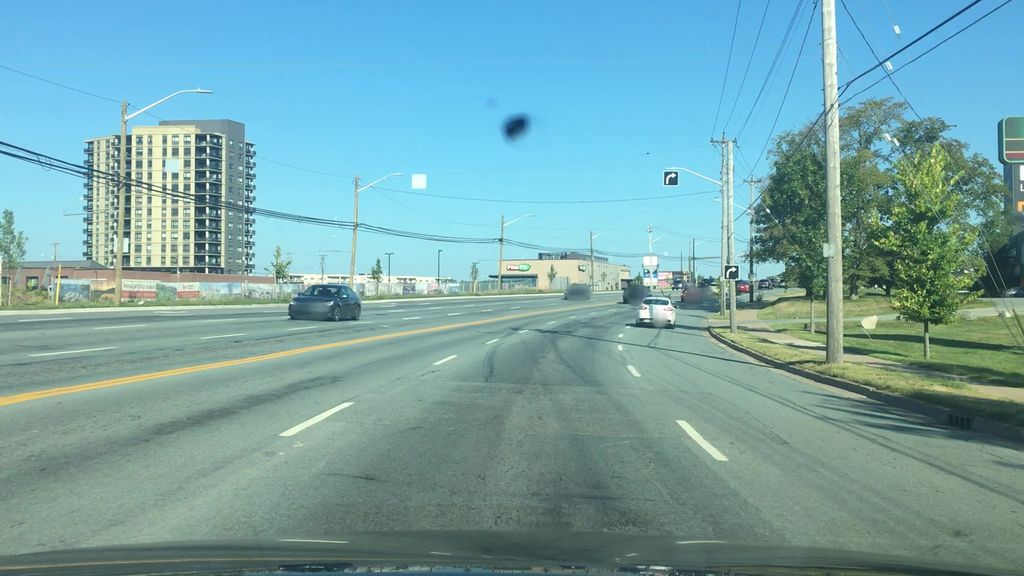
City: halifax